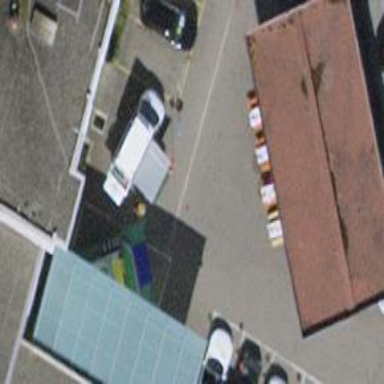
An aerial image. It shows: View of roof of building.